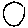
Label: moon